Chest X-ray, PA view. Patient: 66 years old, sex F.
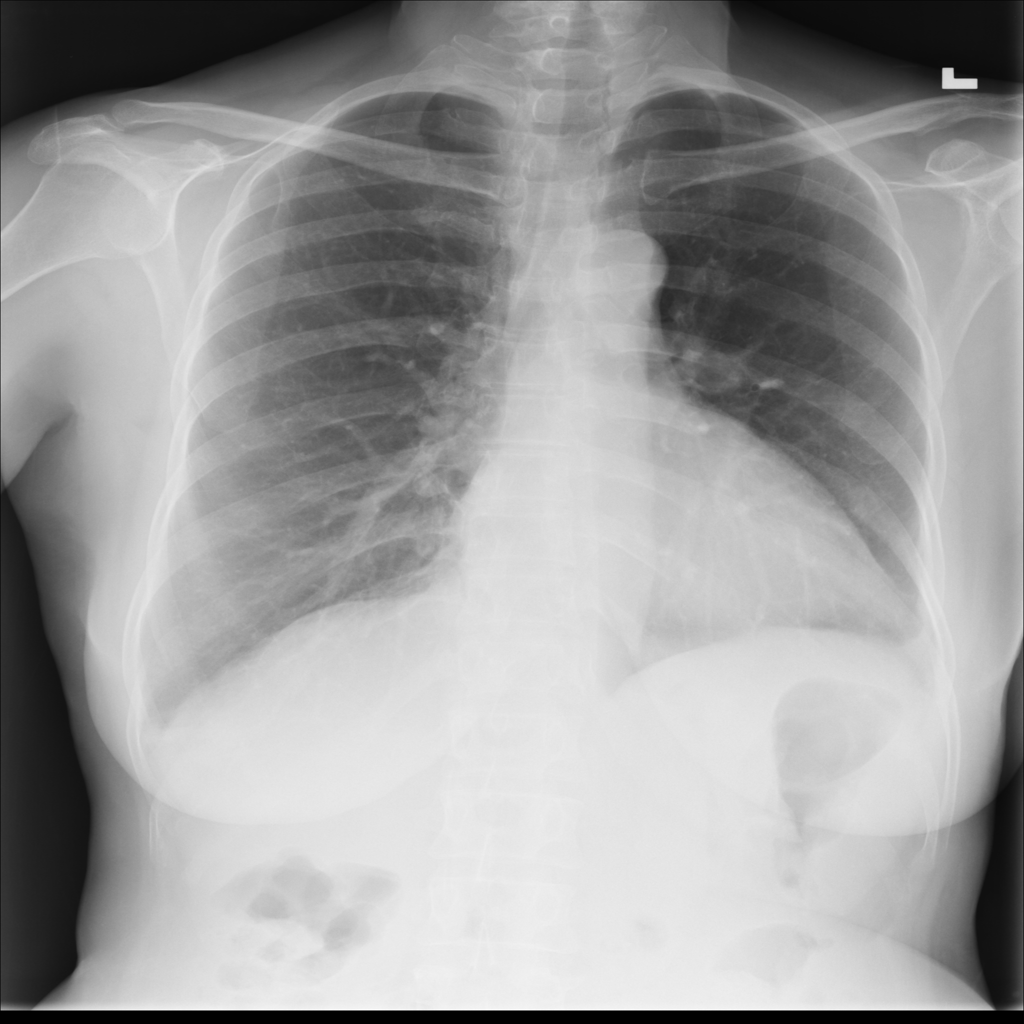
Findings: No Finding